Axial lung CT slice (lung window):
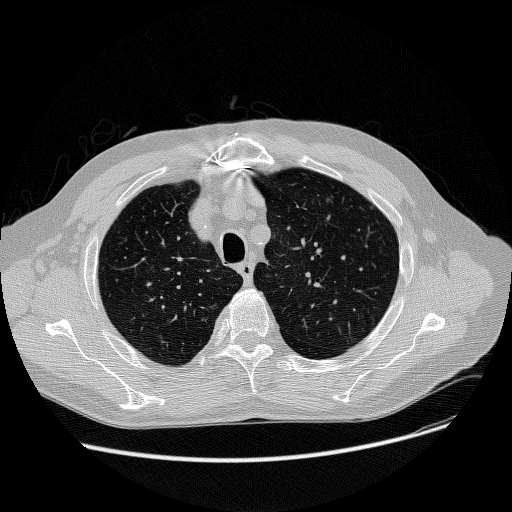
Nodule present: no